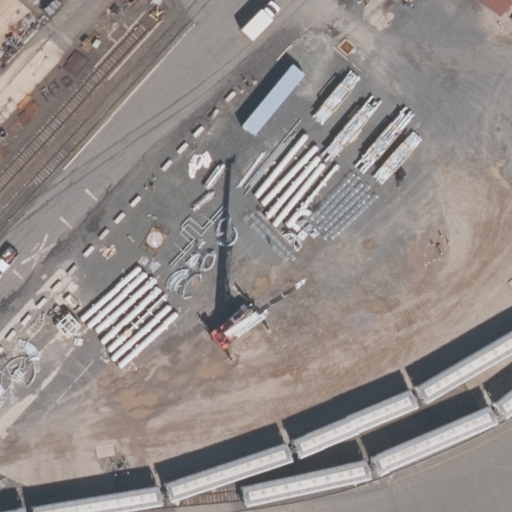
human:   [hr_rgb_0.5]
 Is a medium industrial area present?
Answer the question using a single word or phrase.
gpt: no

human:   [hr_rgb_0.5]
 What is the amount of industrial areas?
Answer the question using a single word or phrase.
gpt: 1

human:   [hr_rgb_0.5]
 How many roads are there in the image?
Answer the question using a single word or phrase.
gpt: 1

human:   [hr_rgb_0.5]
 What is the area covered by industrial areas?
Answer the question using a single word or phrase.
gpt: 10583m2

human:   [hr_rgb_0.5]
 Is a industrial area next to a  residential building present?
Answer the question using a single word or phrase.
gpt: no

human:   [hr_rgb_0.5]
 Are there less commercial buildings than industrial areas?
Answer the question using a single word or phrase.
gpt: yes

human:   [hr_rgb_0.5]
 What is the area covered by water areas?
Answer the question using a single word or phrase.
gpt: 0m2

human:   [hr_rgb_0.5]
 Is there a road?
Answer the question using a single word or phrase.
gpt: yes

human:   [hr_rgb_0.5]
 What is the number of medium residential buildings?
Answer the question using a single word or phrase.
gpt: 0

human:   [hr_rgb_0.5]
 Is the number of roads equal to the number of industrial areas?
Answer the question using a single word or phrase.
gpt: yes

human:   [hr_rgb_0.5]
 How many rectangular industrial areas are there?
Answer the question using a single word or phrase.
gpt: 1

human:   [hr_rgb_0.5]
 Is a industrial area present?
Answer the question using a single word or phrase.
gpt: yes

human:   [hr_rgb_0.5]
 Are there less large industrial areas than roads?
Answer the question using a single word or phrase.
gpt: no

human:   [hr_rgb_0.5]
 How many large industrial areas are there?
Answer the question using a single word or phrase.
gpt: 1

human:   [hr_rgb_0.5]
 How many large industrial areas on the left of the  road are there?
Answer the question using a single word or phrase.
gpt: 1

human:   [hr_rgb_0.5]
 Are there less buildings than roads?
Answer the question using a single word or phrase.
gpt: yes

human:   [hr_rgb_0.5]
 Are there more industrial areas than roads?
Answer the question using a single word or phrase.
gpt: no

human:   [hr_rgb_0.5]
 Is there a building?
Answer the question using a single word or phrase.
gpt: no

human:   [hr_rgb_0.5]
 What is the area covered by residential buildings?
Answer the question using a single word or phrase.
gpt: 0m2

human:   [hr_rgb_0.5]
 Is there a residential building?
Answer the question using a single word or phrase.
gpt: no

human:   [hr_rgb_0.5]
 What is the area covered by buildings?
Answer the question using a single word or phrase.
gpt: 0m2

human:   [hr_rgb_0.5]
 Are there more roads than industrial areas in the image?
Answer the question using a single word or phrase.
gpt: no

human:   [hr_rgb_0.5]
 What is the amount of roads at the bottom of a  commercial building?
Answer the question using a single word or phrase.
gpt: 0

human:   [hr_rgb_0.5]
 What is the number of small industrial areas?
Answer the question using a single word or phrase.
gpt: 0

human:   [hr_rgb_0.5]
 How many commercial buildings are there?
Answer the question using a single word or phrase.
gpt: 0

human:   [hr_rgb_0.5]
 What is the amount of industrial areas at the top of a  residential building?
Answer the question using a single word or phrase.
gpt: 0

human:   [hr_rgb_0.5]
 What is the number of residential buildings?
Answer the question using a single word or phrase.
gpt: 0

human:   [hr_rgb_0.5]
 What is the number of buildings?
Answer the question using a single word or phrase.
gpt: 0

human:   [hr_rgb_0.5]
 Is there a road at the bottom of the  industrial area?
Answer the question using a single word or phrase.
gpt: no

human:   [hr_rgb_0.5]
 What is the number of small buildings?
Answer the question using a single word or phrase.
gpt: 0

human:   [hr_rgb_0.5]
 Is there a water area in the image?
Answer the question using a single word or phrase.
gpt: no

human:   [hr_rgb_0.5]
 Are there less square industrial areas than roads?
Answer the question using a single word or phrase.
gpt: yes

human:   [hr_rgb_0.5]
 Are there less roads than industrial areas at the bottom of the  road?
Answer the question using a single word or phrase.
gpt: no

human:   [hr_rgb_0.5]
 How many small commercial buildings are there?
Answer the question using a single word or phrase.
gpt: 0

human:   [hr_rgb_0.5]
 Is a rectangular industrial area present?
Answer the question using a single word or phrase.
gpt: yes

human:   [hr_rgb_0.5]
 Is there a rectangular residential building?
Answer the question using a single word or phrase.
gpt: no

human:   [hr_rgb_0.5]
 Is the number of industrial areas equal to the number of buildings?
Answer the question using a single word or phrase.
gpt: no

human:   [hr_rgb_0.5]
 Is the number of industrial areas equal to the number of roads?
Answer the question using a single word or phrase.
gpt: yes

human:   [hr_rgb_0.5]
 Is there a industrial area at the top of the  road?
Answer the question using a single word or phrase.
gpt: no

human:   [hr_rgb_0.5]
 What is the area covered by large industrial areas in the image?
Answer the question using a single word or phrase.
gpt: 10583m2

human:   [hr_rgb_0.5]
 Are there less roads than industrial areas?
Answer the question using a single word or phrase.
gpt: no

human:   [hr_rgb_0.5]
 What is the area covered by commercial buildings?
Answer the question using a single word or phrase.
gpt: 0m2

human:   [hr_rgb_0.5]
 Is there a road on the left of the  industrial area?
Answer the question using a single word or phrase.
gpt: no

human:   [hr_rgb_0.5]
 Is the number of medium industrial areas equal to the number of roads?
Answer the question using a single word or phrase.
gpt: no

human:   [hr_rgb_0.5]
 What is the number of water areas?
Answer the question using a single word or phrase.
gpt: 0

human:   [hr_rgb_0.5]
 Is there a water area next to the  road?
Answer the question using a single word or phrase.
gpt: no

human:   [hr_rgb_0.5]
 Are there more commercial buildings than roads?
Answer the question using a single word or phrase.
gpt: no

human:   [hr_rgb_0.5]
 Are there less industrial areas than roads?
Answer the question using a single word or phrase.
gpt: no

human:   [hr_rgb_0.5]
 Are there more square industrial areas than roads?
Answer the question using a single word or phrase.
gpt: no

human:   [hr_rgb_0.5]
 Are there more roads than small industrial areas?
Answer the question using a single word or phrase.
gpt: yes

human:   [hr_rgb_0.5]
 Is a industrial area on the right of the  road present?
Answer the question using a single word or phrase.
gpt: no

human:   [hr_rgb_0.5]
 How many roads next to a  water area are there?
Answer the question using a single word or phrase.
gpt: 0

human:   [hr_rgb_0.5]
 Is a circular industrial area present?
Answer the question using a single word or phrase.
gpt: no

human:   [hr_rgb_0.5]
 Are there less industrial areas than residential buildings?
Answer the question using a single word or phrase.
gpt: no

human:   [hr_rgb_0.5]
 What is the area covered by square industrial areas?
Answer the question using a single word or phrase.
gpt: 0m2

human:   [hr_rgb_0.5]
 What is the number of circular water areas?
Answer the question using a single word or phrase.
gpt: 0

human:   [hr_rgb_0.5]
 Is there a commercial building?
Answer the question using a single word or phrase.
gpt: no

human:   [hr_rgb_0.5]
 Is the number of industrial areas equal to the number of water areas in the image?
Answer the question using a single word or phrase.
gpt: no

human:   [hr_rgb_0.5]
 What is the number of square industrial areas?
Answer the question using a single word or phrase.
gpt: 0

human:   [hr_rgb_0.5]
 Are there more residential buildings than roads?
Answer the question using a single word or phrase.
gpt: no

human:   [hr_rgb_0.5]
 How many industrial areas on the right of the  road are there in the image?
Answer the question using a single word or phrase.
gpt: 0

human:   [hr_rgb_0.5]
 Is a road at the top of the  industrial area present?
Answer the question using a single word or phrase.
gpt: yes

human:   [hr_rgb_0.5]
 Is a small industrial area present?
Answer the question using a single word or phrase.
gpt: no

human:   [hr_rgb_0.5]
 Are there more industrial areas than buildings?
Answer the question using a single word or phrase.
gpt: yes